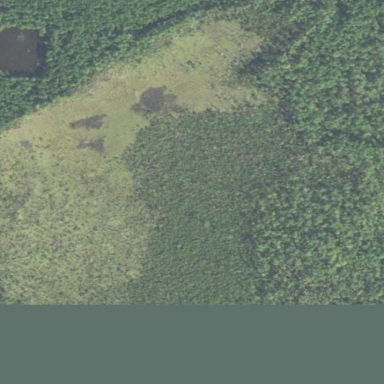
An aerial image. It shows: Swampy wetland area.